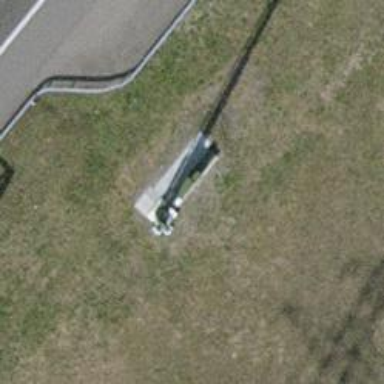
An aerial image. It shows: Man-made mast used for communication purposes.